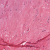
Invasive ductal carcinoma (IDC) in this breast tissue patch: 0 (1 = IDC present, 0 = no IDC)